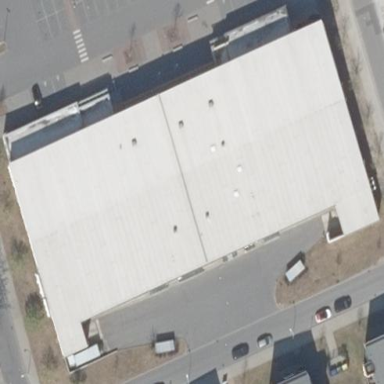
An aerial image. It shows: Commercial building with skillion roof shape.